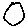
Label: circle